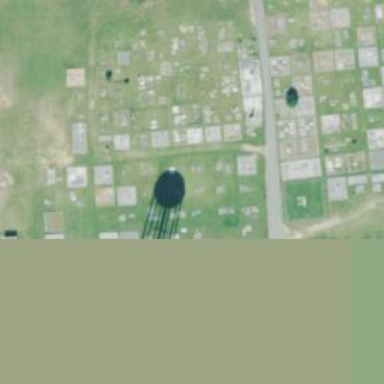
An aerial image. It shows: Cemetery.